Interaction volume radius: 10 \u00c5
Interaction volume height: 25 \u00c5
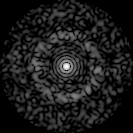
Disorder parameter: 0.8315